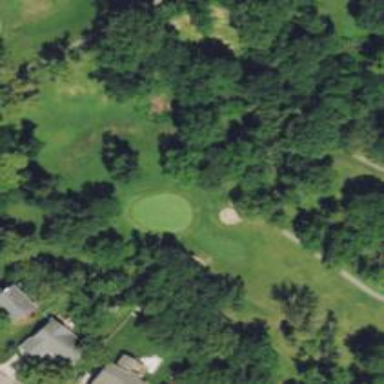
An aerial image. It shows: Path used for both walking and golf.